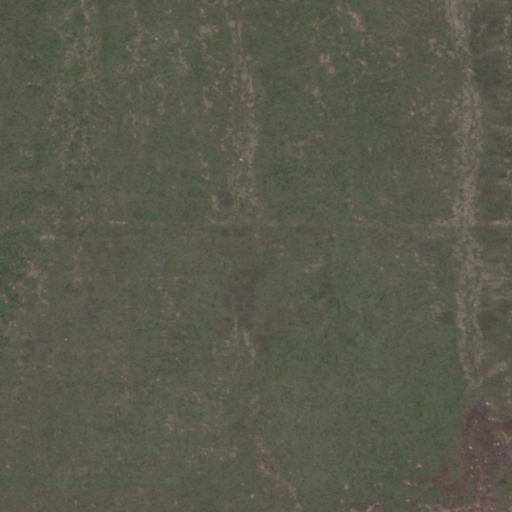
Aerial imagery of plain(s) in Kansas named Pasture Number Eighteen containing grassland and shrub